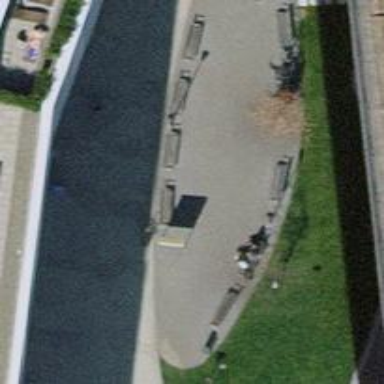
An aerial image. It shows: Grey bench.